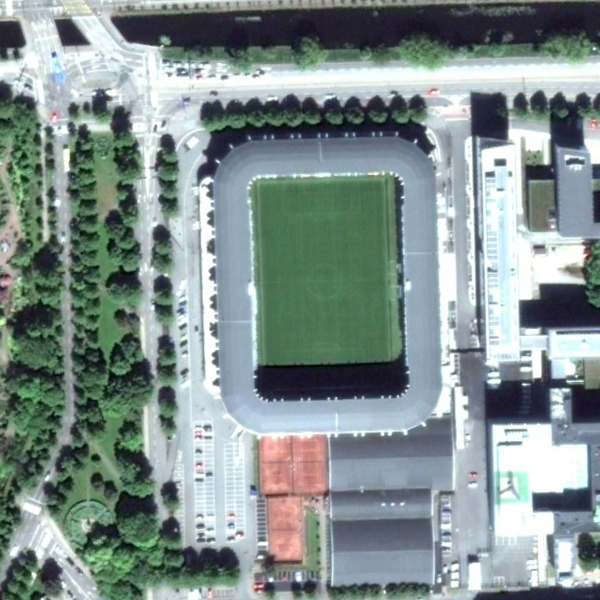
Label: Stadium